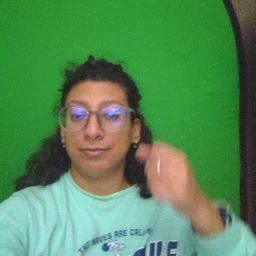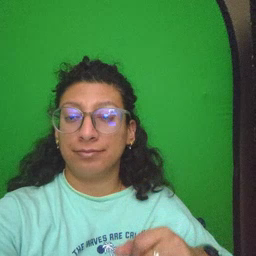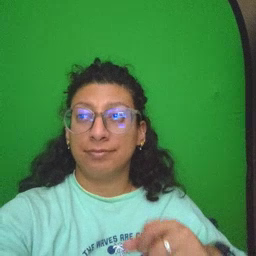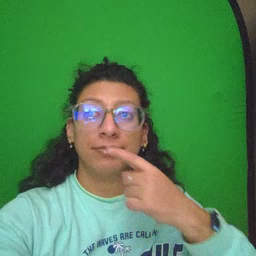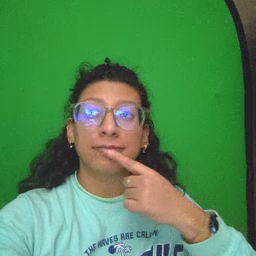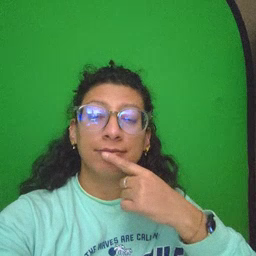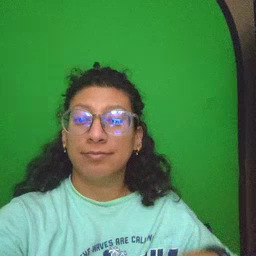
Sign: lips